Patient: sex M, age 55
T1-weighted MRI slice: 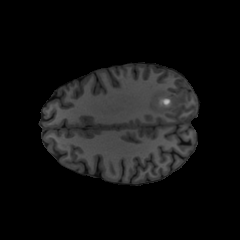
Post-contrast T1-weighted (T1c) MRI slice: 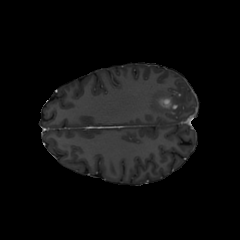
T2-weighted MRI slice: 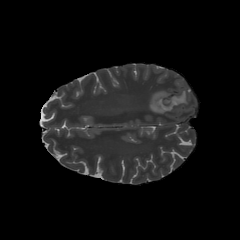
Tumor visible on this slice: yes
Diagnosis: Glioblastoma, IDH-wildtype
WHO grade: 4